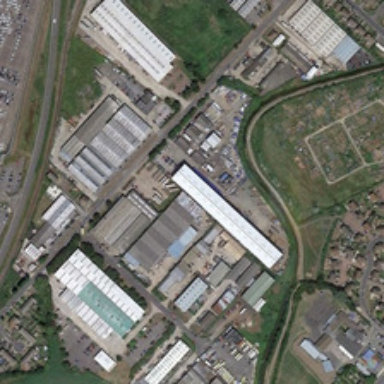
The industrial houses in the street are neatly arranged .